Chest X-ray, AP view. Patient: 50 years old, sex F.
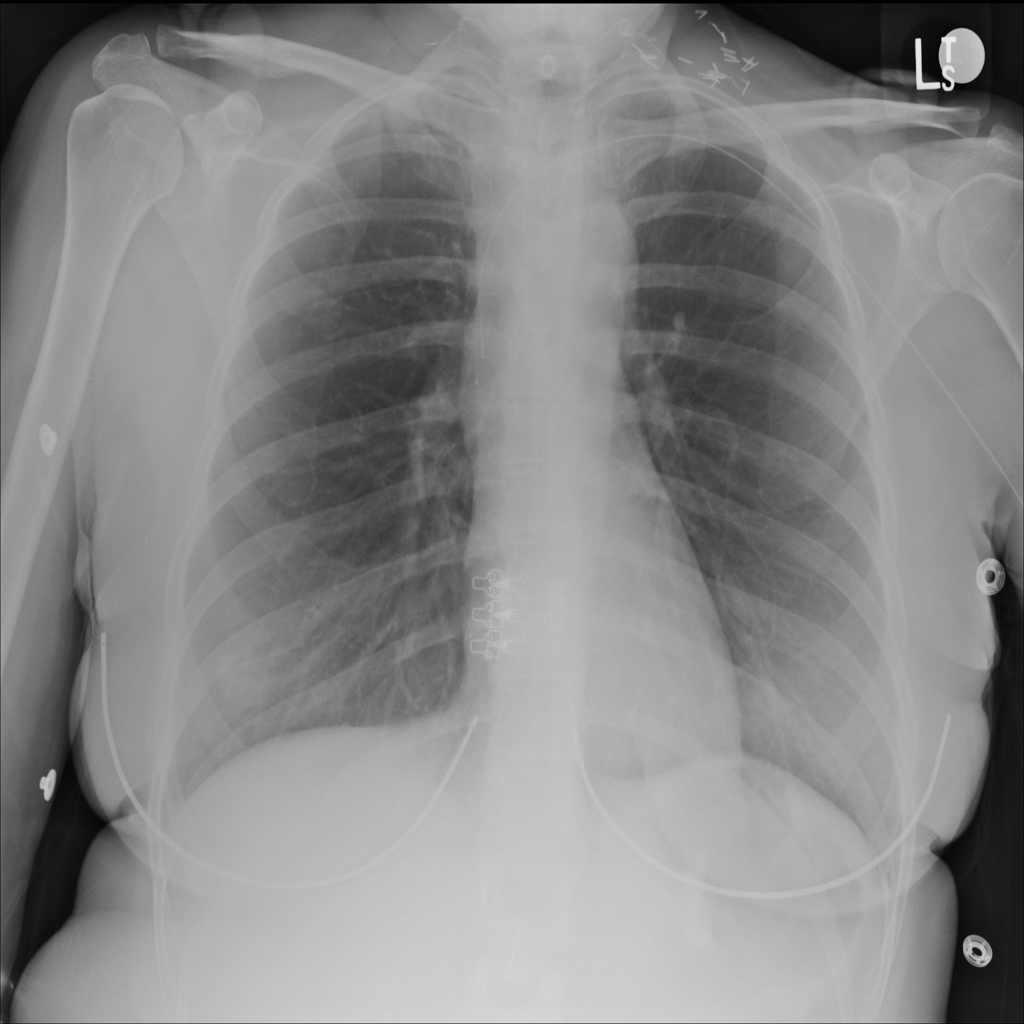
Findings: No Finding